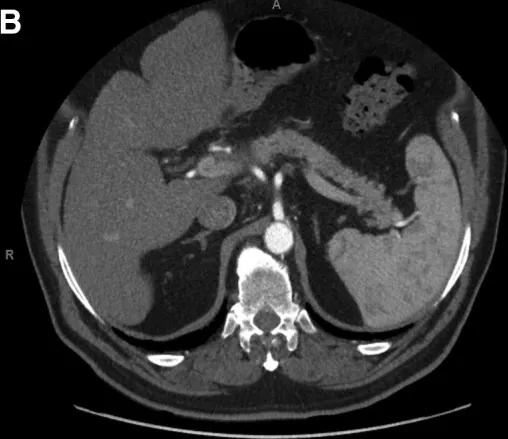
(A, B) 1.8 cm water attenuation rounded lesion in neck of pancreas anterior to splenic-portal confluence. Which extends near the hepatic artery (which is almost completely encased). And a partially occlusive portal vein thrombus.
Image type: radiology (ct)